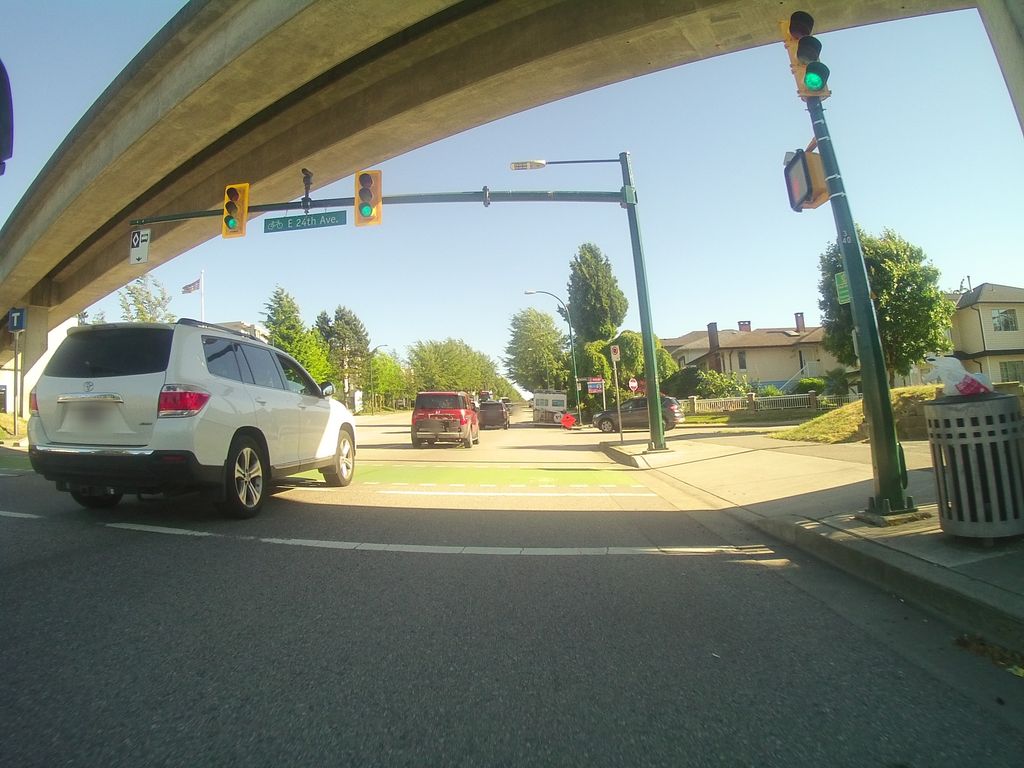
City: vancouver